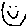
Label: smiley face